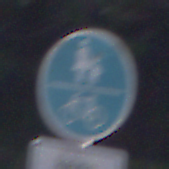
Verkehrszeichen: GemeinsamerGehUndRadweg
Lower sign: HinweisDurchVerbaleAngabe4
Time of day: Night
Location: Outdoor (Suburban)
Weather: PartlyCloudy
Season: NotSpecified
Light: Artificial